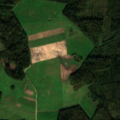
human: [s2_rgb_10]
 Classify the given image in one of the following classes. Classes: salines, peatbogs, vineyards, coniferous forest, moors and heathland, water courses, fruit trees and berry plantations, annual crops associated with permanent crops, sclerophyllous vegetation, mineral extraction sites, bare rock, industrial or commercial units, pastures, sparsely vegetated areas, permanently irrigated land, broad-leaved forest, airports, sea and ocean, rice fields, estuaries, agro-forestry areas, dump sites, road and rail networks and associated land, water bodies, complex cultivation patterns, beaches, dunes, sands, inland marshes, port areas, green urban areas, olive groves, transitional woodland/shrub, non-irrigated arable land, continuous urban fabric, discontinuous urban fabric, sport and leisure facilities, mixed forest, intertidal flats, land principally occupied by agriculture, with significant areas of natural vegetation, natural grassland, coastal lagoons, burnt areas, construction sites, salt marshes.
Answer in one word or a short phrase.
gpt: non-irrigated arable land, land principally occupied by agriculture, with significant areas of natural vegetation, mixed forest, transitional woodland/shrub